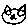
Label: cat